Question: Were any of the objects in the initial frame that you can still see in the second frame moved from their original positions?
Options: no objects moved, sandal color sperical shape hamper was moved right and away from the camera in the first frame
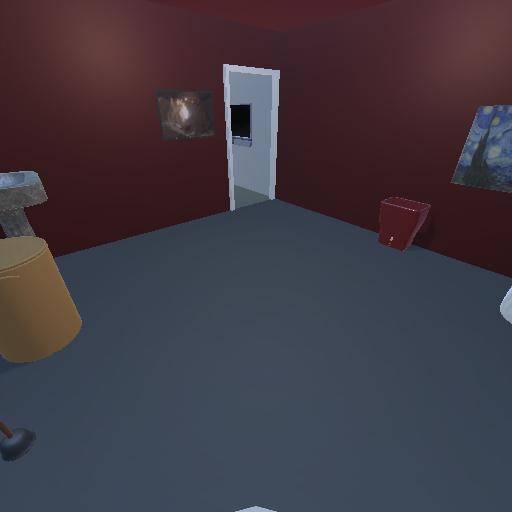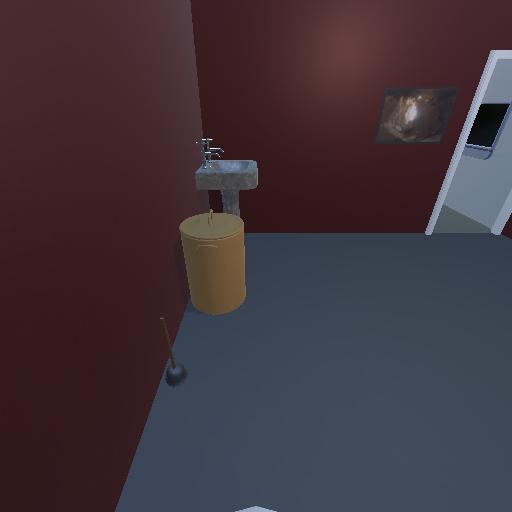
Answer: no objects moved